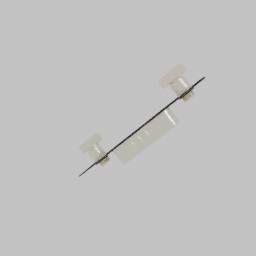
Label: electronics